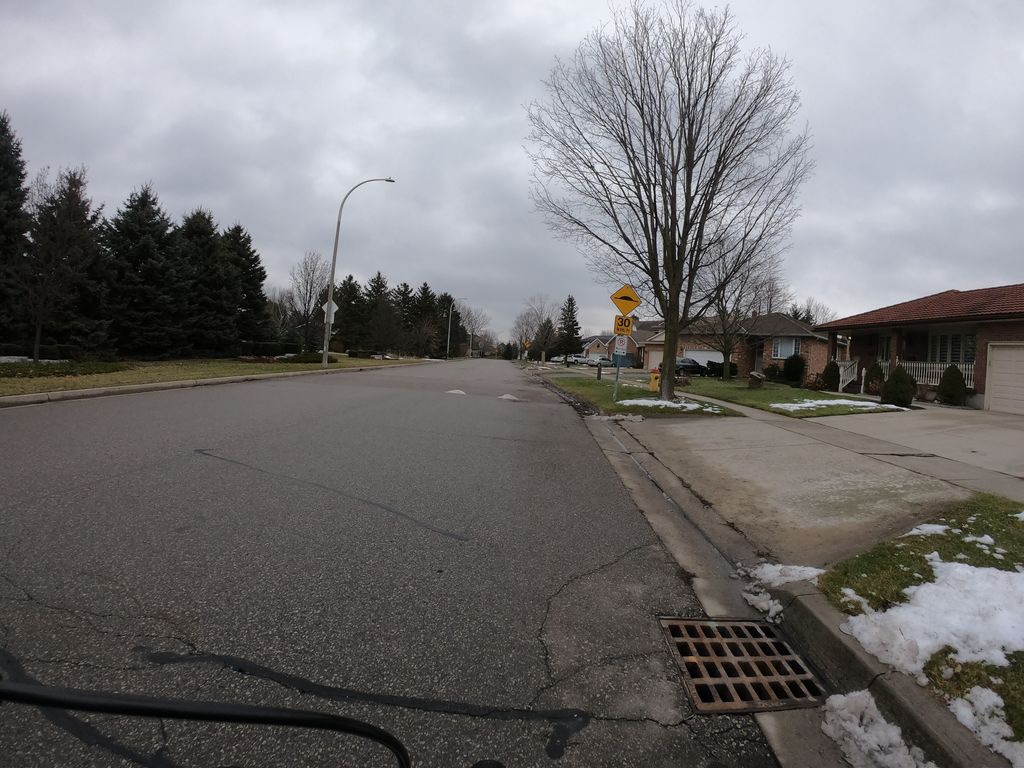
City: kitchener-waterloo